Interaction volume radius: 10 \u00c5
Interaction volume height: 40 \u00c5
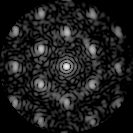
Disorder parameter: 0.3595